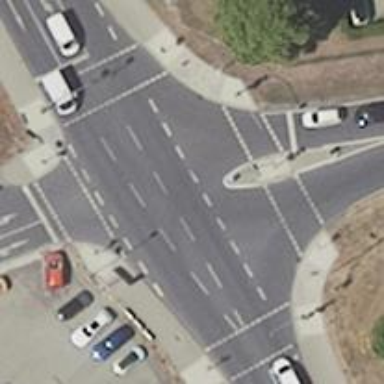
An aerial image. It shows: Road with traffic signals.